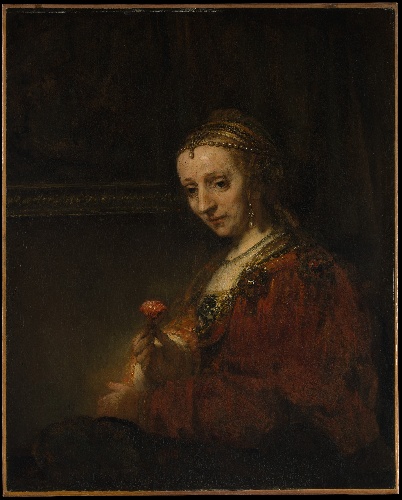
Title: Woman with a Pink
Artist: Rembrandt (Rembrandt van Rijn)
Artist bio: Dutch, Leiden 1606–1669 Amsterdam
Date: early 1660s
Object type: Painting
Classification: Paintings
Medium: Oil on canvas
Dimensions: 36 1/4 x 29 3/8 in. (92.1 x 74.6 cm)
Department: European Paintings
Credit line: Bequest of Benjamin Altman, 1913
Accession year: 1914
Repository: Metropolitan Museum of Art, New York, NY
Tags: Portraits|Women|Flowers